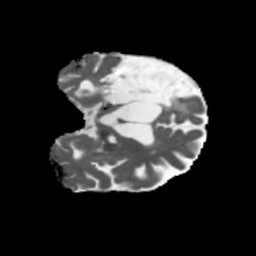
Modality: MD
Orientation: coronal
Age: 64
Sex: male
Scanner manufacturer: siemens
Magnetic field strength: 3 T
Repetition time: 5.47 s
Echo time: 0.0854 s